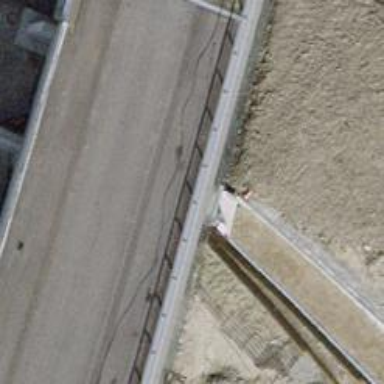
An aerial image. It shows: Retaining wall.